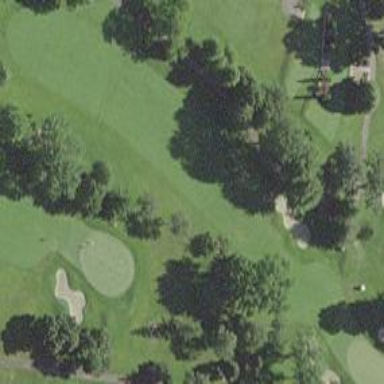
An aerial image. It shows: Scenic golf fairway.